Interaction volume radius: 5 \u00c5
Interaction volume height: 40 \u00c5
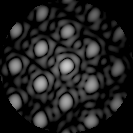
Disorder parameter: 0.1218